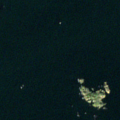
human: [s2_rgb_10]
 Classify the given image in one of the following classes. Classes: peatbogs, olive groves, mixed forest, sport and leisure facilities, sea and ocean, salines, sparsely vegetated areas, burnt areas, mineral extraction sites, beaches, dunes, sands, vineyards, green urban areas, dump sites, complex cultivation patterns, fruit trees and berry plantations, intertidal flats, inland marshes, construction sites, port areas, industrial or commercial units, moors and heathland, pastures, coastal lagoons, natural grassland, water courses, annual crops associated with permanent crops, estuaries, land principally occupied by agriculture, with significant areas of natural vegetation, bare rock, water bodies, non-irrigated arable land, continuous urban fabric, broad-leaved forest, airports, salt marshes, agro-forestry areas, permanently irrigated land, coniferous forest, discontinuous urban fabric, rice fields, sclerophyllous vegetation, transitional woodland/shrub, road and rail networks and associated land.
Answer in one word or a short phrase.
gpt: sea and ocean